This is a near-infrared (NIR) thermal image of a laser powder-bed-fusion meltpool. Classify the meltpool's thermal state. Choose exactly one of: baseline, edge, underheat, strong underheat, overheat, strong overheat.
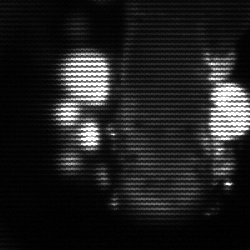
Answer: strong underheat